二年级 · 逻辑题
晓晓跑步的时间可能是: （）。

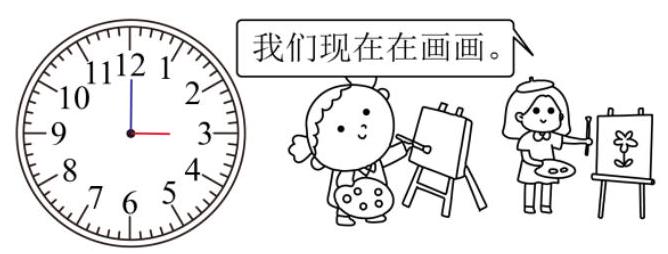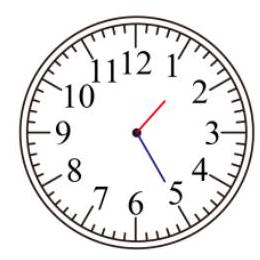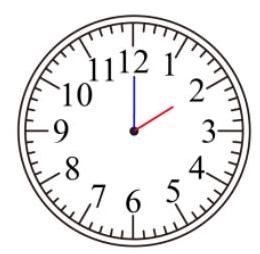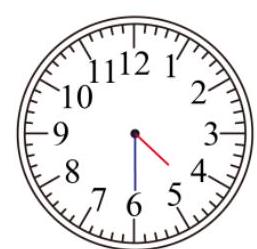
A.

B.

C.

答案: C
解析: $\mathrm{C}$

【分析】由题意可知, 题干中的钟面上分针指向 12, 时针指向 3, 所以他们画画的时间是 3: 00 , 画完画再去跑步, 说明跑步的时间比 3:00 还要迟, 据此解答即可。

【详解】A. 钟面上的分针指向 5 , 时针指向“1”和“ 2 ”之间, 是 $1: 25$;

B. 钟面上的分针指向 12 , 时针指向 2 , 是 $2: 00$;

C. 钟面上的分针指向 6 , 时针指向“4”和“ 5 ”之间, 是 $4: 30$ 。

因此帴晓跑步的时间可能是 4: 30 。

故答案为:

【点睛】熟练掌握认识时间是解决此题的关键。